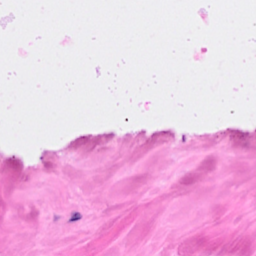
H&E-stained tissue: Breast